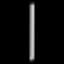
Label: line